Field crop: maize
Growth stage: 2
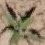
Species: atriplex